Question: I have got a website that makes maps out of divs, the divs location and size gets pulled out of a database and then build to size and position with jquery. Now i want to make a printable version of this aswell by exporting a xml file that i can then import into indesign to get the same result as i would in a browser window. basicly the xml file would generate the boxes and postition and scale them like the web version but then in indesign
the web version looks like this:

I have been googling to try and find a similar thing as im trying to accomplish but i cant find anything on how to build boxes in indesign and positioning and scaling them with a xml file. so if anyone could lead me in the right direction would be really appreciated
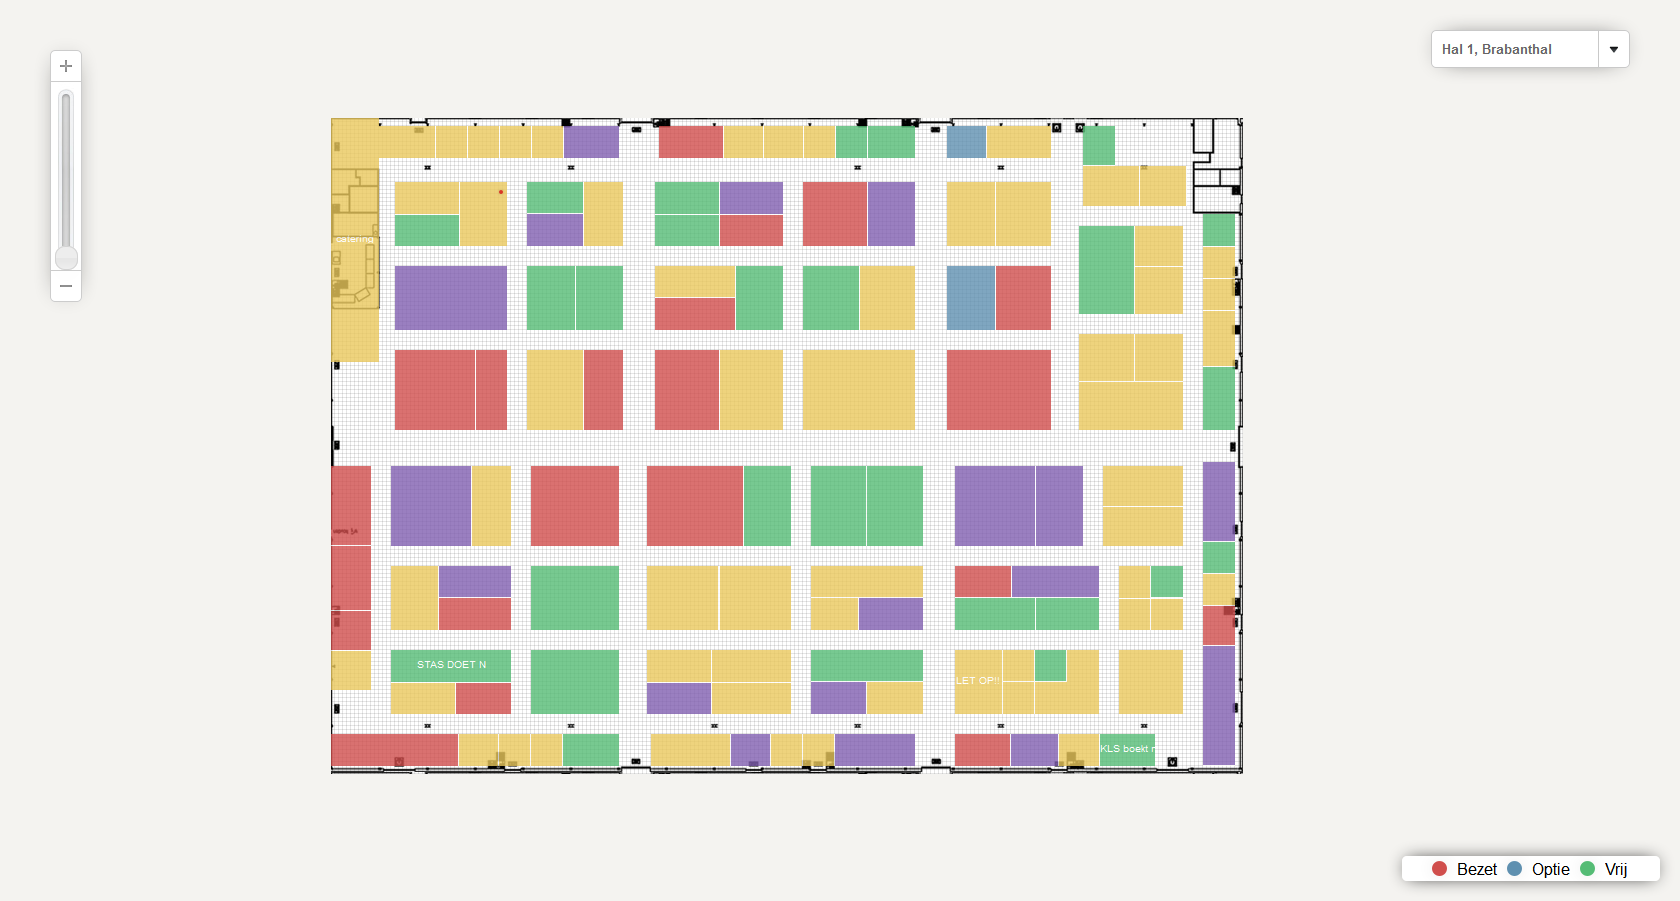
Answer: I would have a look at InDesign's IDML capabilities. An IDML file is a package of XML files within a zipped up folder. Here are some IDML references:
<URL>
<URL>
InDesign also has some XML objects that can be embedded into IDML or used with the Javascripting DOM, but I think for your case, it would be easier to try and create an IDML file directly since it's pretty easy to work with. You can also take a look at importing an IDML snippet file which includes just a piece of IDML without having to be bundled up in a zip file.
Take a look at the 'Rectangle' element in particular which might be what you are looking for. I've included a sample IDML snippet file example below that creates a red rectangle when you import it. Save it in a text file with an '.idms' extension.
'''
<?xml version="1.0" encoding="UTF-8" standalone="yes"?>
<?aid style="50" type="snippet" readerVersion="6.0" featureSet="257" product="8.0(370)" ?>
<?aid SnippetType="PageItem"?>
<Document DOMVersion="8.0" Self="d">
<Color Self="Color/u13b" Model="Process" Space="CMYK" ColorValue="0 100 100 0"/>
<Spread Self="uc6">
<Rectangle Self="u133" StrokeWeight="0" FillColor="Color/u13b" ItemTransform="1 0 0 1 0 0">
<Properties>
<PathGeometry>
<GeometryPathType PathOpen="false">
<PathPointArray>
<PathPointType Anchor="36.5 -359.5" LeftDirection="36.5 -359.5" RightDirection="36.5 -359.5" />
<PathPointType Anchor="36.5 -190.0" LeftDirection="36.5 -190.0" RightDirection="36.5 -190.0" />
<PathPointType Anchor="160.0 -190.0" LeftDirection="160.0 -190.0" RightDirection="160.0 -190.0" />
<PathPointType Anchor="160.0 -359.5" LeftDirection="160.0 -359.5" RightDirection="160.0 -359.5" />
</PathPointArray>
</GeometryPathType>
</PathGeometry>
</Properties>
</Rectangle>
</Spread>
</Document>
'''
You can create further examples for yourself by making the objects in InDesign, selecting them, and then exporting them as Snippet files or IDML files.